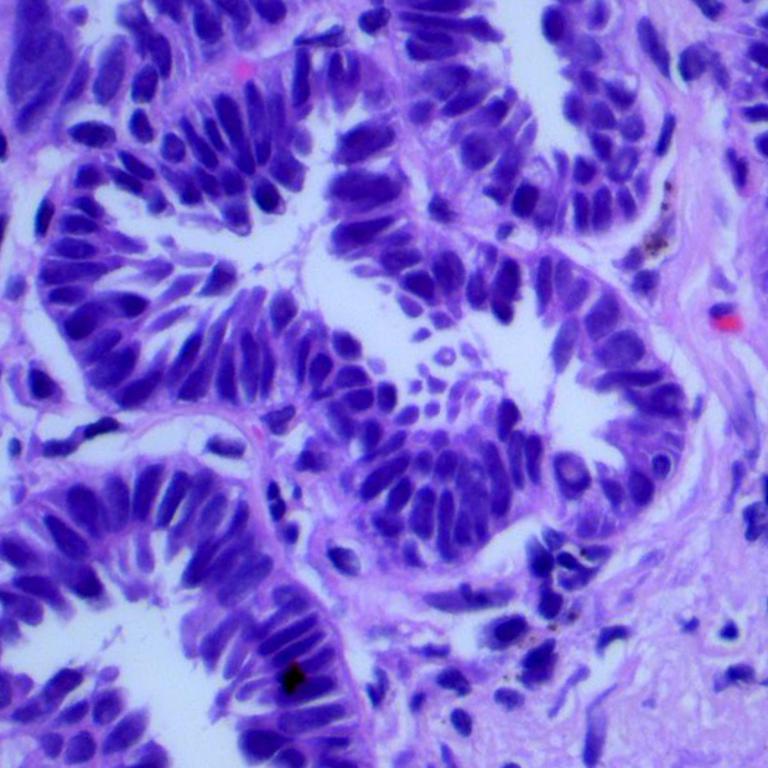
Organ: lung
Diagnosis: adenocarcinomas